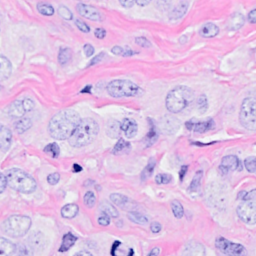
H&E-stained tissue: Breast